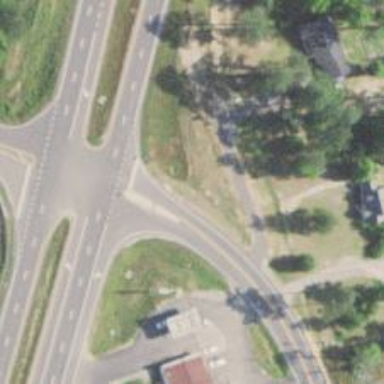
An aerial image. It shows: Road with stop sign.